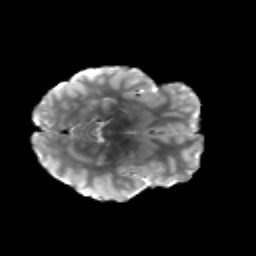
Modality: T2w
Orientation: axial
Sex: male
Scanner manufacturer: siemens
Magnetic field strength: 3 T
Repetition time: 5 s
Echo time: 0.071 s